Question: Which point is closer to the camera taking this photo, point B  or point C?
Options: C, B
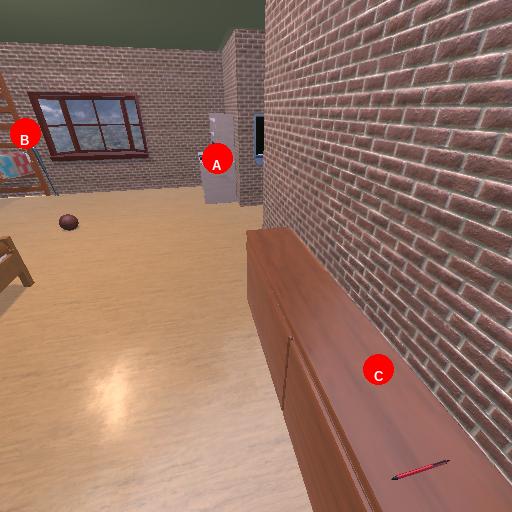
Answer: C